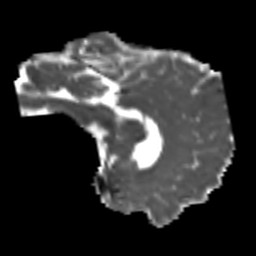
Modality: MD
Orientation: sagittal
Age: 28
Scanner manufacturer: siemens
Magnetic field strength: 3 T
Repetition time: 4.52 s
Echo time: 0.084 s